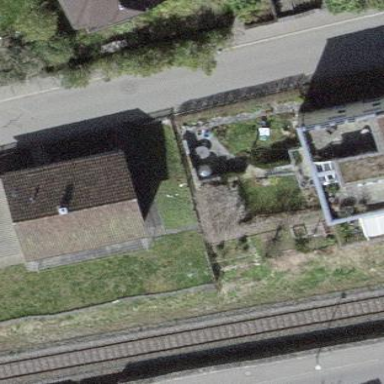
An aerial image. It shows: Detached residential building with gabled roof.